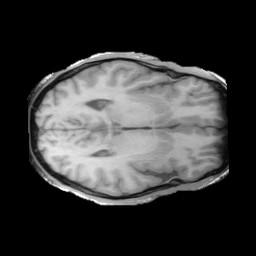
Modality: T1w
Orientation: axial
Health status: ill
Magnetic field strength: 3 T